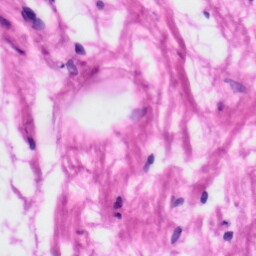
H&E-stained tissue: Tonsil